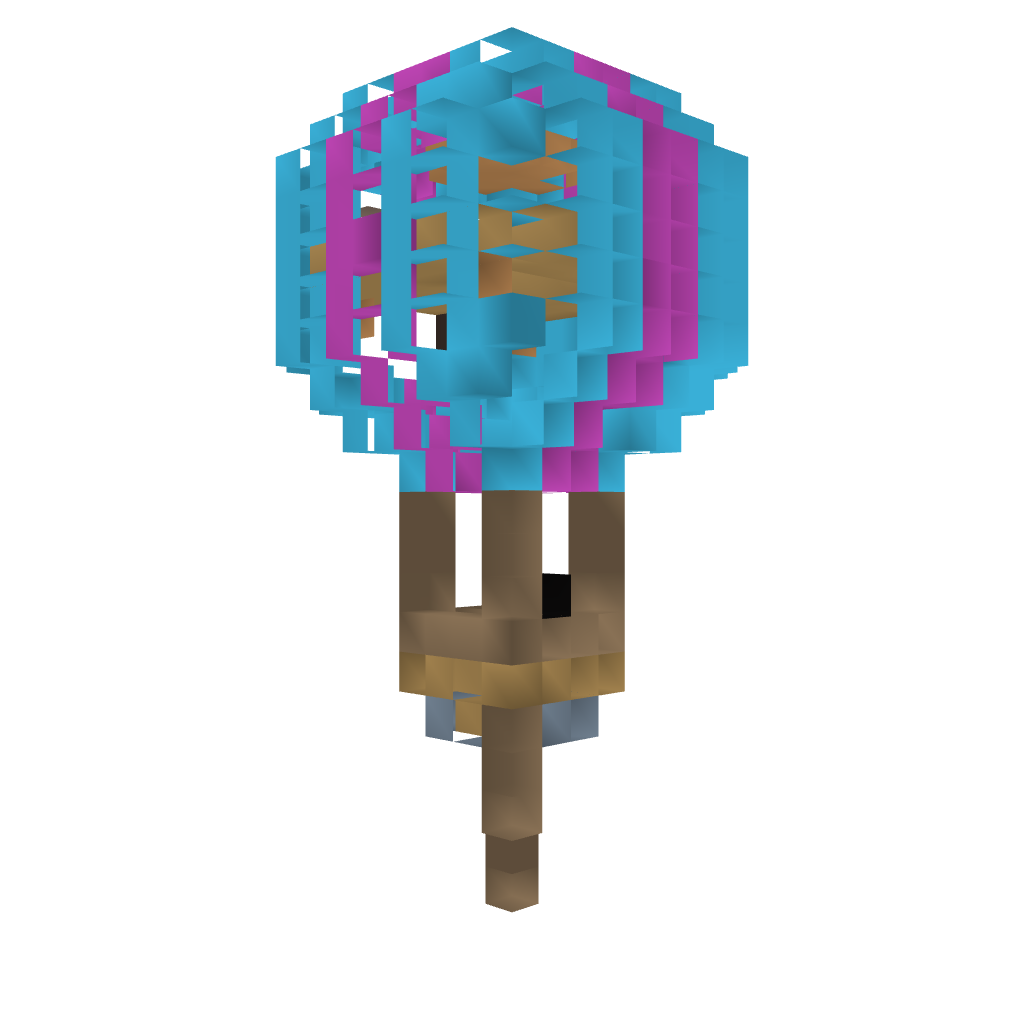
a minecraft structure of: Hot air balloon